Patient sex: F
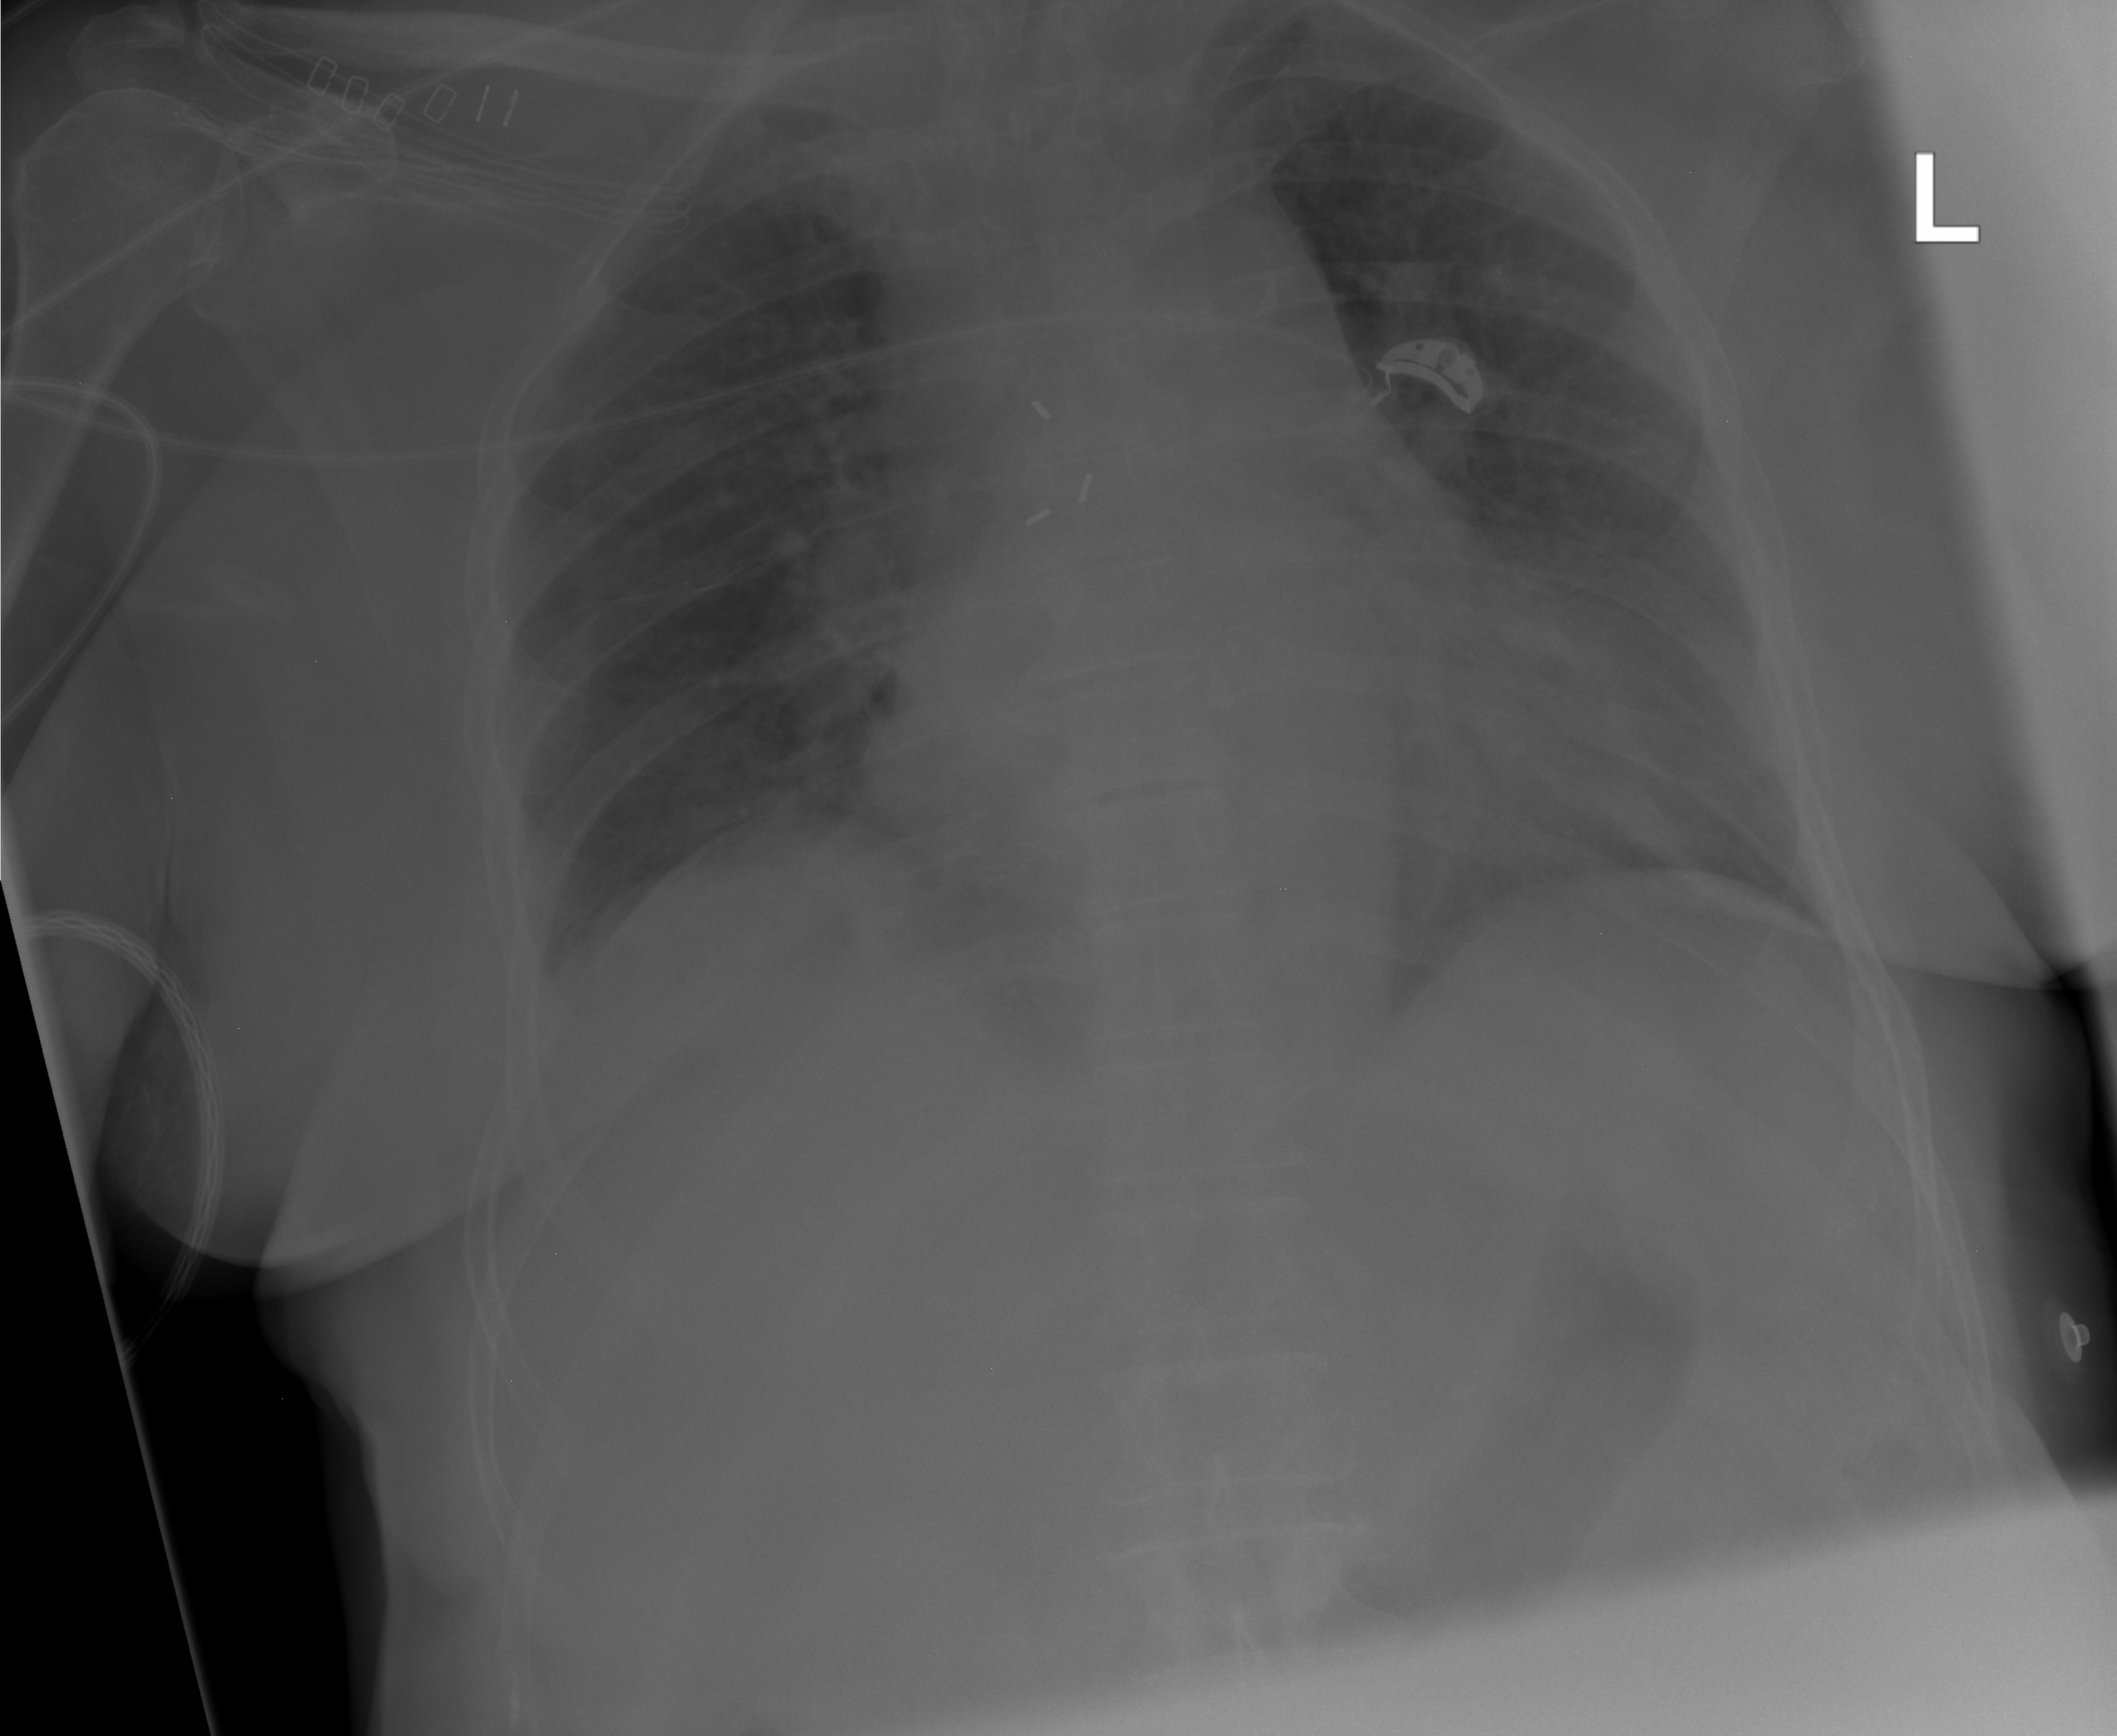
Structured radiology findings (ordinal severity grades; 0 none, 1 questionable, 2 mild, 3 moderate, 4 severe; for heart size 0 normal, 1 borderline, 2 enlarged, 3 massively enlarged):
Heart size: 2
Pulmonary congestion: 0
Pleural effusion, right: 0
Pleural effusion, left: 0
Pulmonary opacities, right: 0
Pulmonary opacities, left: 0
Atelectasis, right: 1
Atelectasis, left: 0